五年级 · 立体几何学
如下图, 把两个完全一样的小长方体拼成一个大长方体, 每个小长方体的长、宽、高都是 $9 \mathrm{~cm}$ 、 $4 \mathrm{~cm} 、 4 \mathrm{~cm}$ ，下面说法正确的是（）。

币

乙

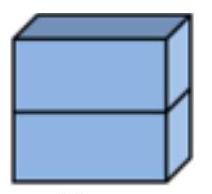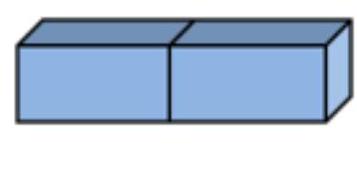
A. 甲的表面积与乙的表面积相等。
B. 甲的体积与乙的体积相等。
C. 甲的表面积比乙的表面积大。
D. 甲的体积比乙的体积大。

答案: B
解析: 解B

【分析】甲是把长 $9 \mathrm{~cm}$ 、宽 $4 \mathrm{~cm}$ 的面拼在一起, 所以拼成大长方体表面积比原来两个长方体的表面积和少 2 个 $9 \times 4=36 \mathrm{~cm}^{2}$, 大长方体的体积是原来 2 个长方体的体积和;

乙是把边长 $4 \mathrm{~cm}$ 的正方形的面拼在一起, 所以拼成大长方体表面积比原来两个长方体的表面积和少 2 个 $4 \times 4=16 \mathrm{~cm}^{2}$, 大长方体的体积是原来 2 个长方体的体积和; 由此进行求解。

【详解】甲的表面积比原来两个长方体的表面积和少了： $9 \times 4 \times 2$

$=36 \times 2$

$=72\left(\mathrm{~cm}^{2}\right)$

乙的表面积比原来两个长方体的表面积和少了:

$4 \times 4 \times 2$

$=16 \times 2$

$=32\left(\mathrm{~cm}^{2}\right)$

所以甲的表面积小于乙的表面积;

甲的体积等于原来 2 个长方体的体积和; 乙的体积也等于原来 2 个长方体的体积和; 所以甲的体积 $=$乙的体积。

故答案为: B

【点睛】解决本题关键是找出两个图表面积减少部分的是哪些，以及无论怎么拼，拼成的体积不变。